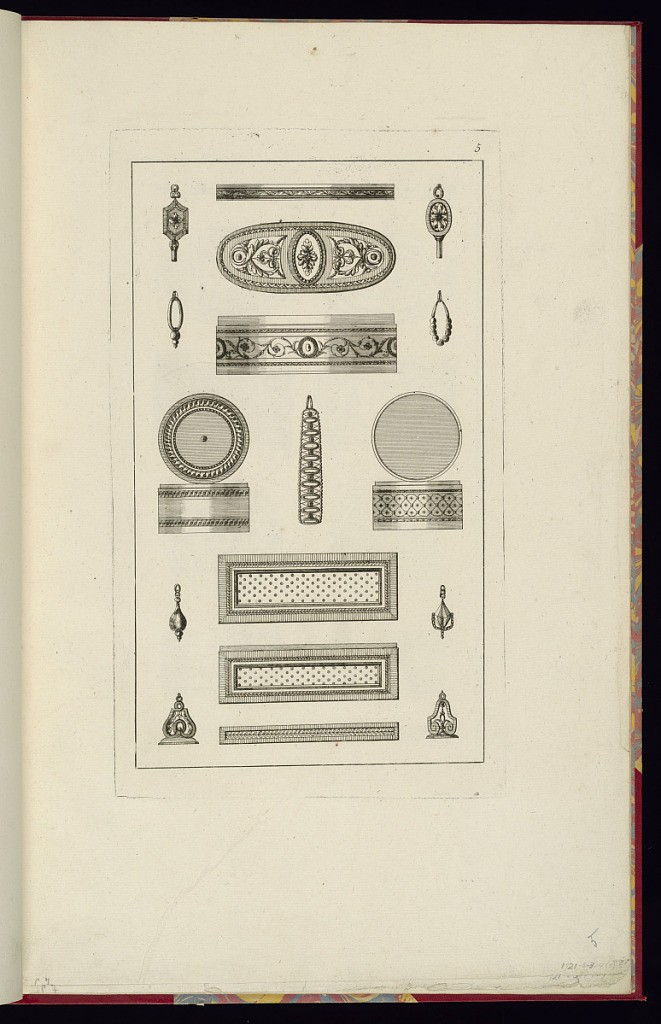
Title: Box, Jewelry, and Seal Designs
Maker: Jean-Baptiste Fay, French, active 1765 – 1790s
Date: late 18th century
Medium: Etching and engraving on laid paper
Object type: Print
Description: Fifth plate from a series of designs for jewelry, boxes, snuffboxes, rings, seals, cane handles and other small luxury objects. The plate includes nineteen designs for boxes, jewelry, earrings, and seals decorated with neoclassical motifs. The decoration includes repeating patterns and borders, fleurons, rosettes, rinceaux, scrolling leaves, beads, floral diaper pattern, leaves, and dots. The plate is numbered.